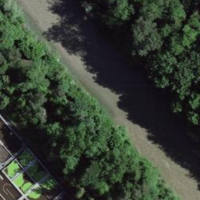
EUNIS habitat code: 15
Species observed at this site:
Prunella vulgaris
Prunus spinosa